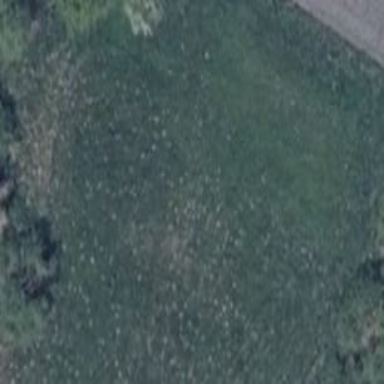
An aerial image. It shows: Beautiful meadow.